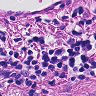
Metastatic tissue present: no